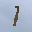
Label: 1